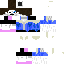
A female skeleton skin with dark skin, wearing brown bald dressed in a blue hoodie and black pants, featuring a closed mouth.